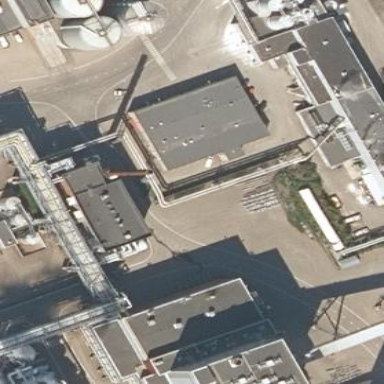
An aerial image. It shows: Industrial building.